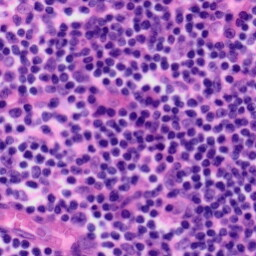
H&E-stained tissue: Tonsil